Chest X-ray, PA view. Patient: 49 years old, sex F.
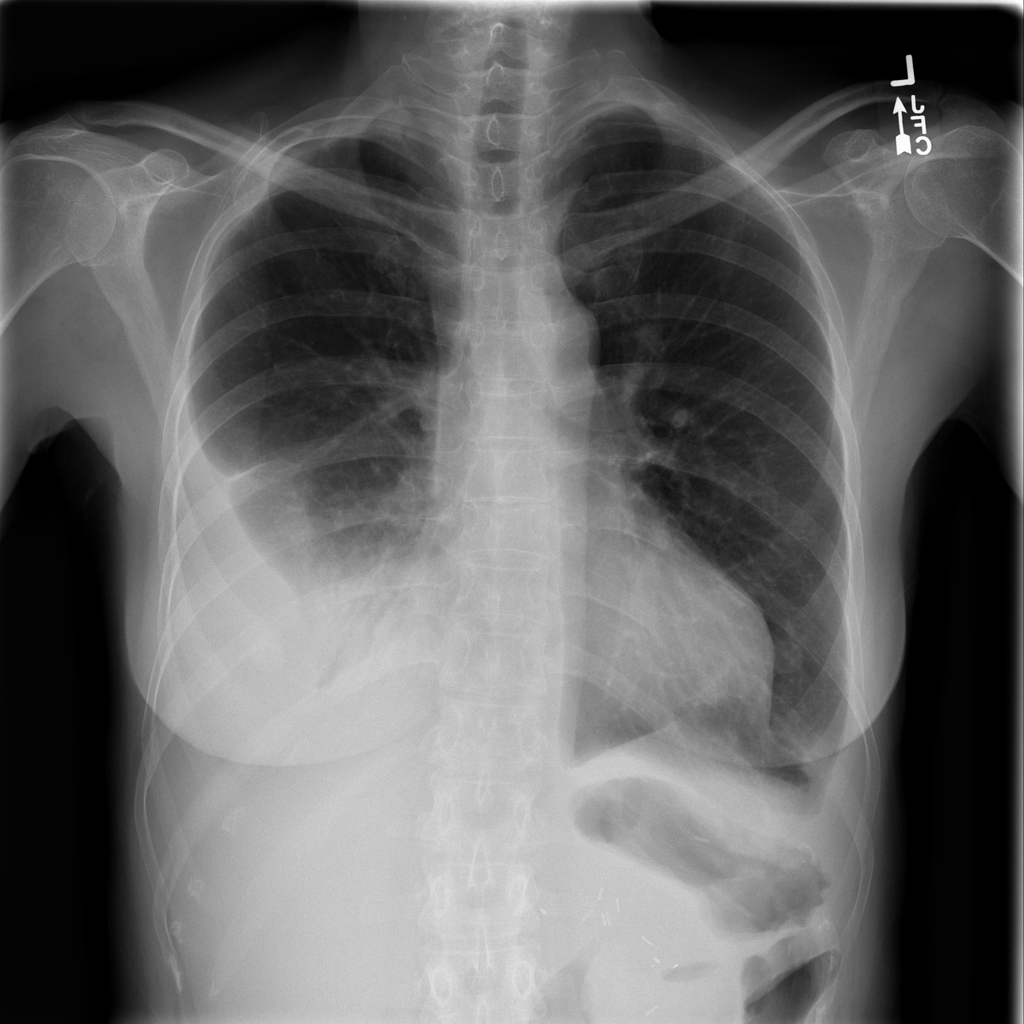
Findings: Atelectasis, Effusion